Field crop: maize
Growth stage: 2
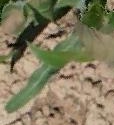
Species: maize